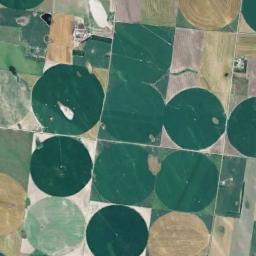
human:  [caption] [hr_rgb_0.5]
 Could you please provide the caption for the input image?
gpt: Dozens of neatly arranged circular farmland mixed with green and tan, .

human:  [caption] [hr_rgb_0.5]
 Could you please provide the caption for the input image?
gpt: Each circular field is surrounded by a square .

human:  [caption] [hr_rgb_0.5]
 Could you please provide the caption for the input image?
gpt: Several green circular farmlands are neatly arranged on the ground .

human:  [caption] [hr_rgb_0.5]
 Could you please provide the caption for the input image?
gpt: There are some bare circle farmland and green circle farmland .

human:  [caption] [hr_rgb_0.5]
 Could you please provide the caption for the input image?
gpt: There are many circular farmlands of the same size arranged neatly .